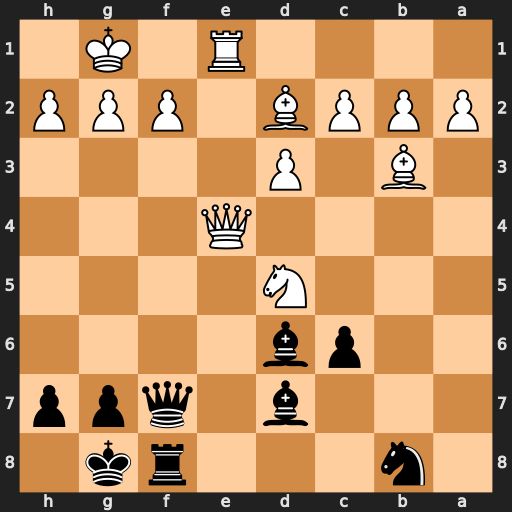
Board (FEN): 1n3rk1/3b1qpp/2pb4/3N4/4Q3/1B1P4/PPPB1PPP/4R1K1
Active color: b
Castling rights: -
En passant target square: -
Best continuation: Qxf2+ Kh1 Qf1+ Rxf1 Rxf1#